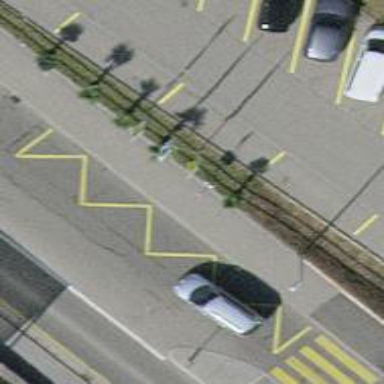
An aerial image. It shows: Bus stop equipped with public transport stop position.